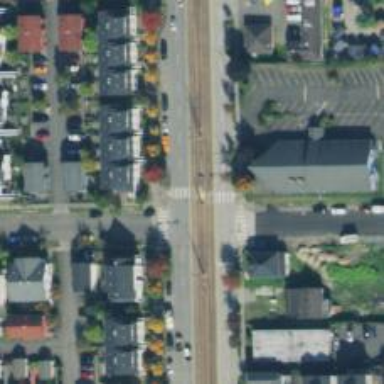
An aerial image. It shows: Railway crossing.